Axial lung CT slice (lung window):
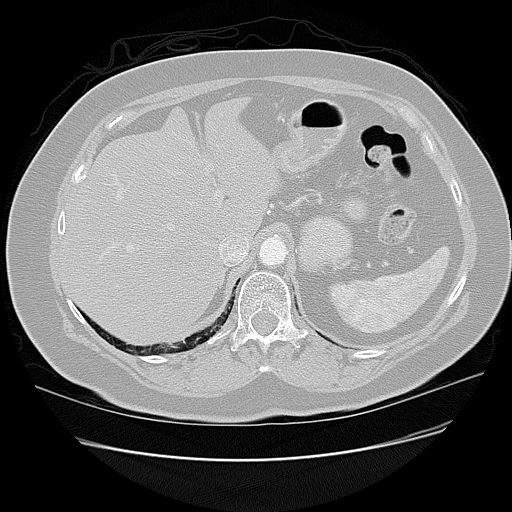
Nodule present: no